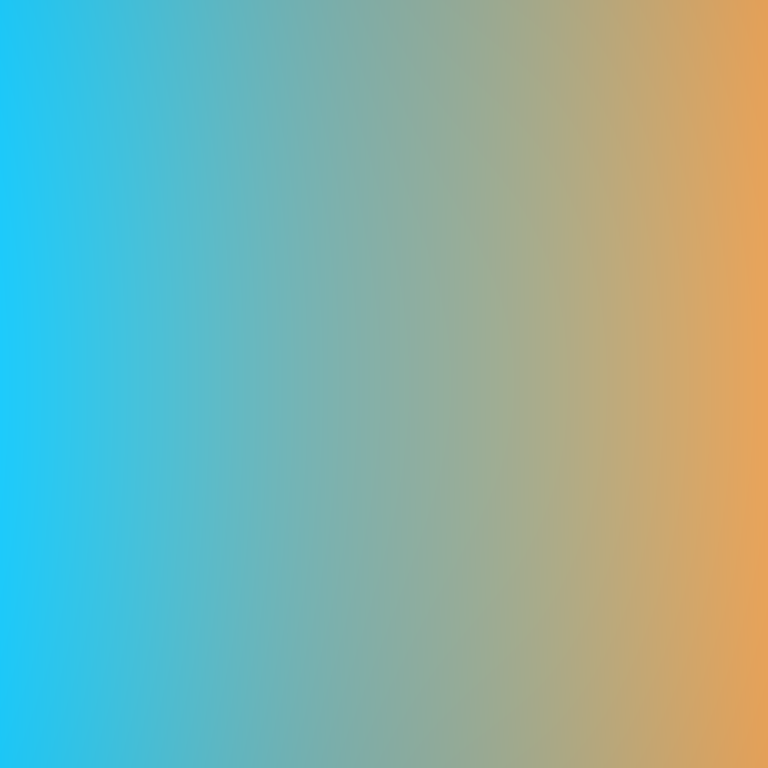
Abstract light effect, smooth gradient from cool blue to warm orange, calm atmosphere, soft glow, no room, no furniture, no objects.